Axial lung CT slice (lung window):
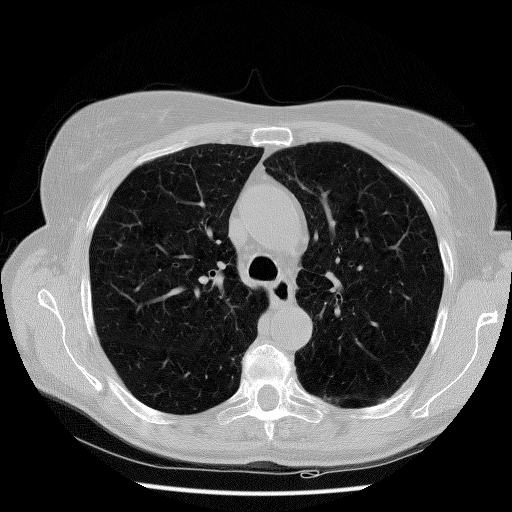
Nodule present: no